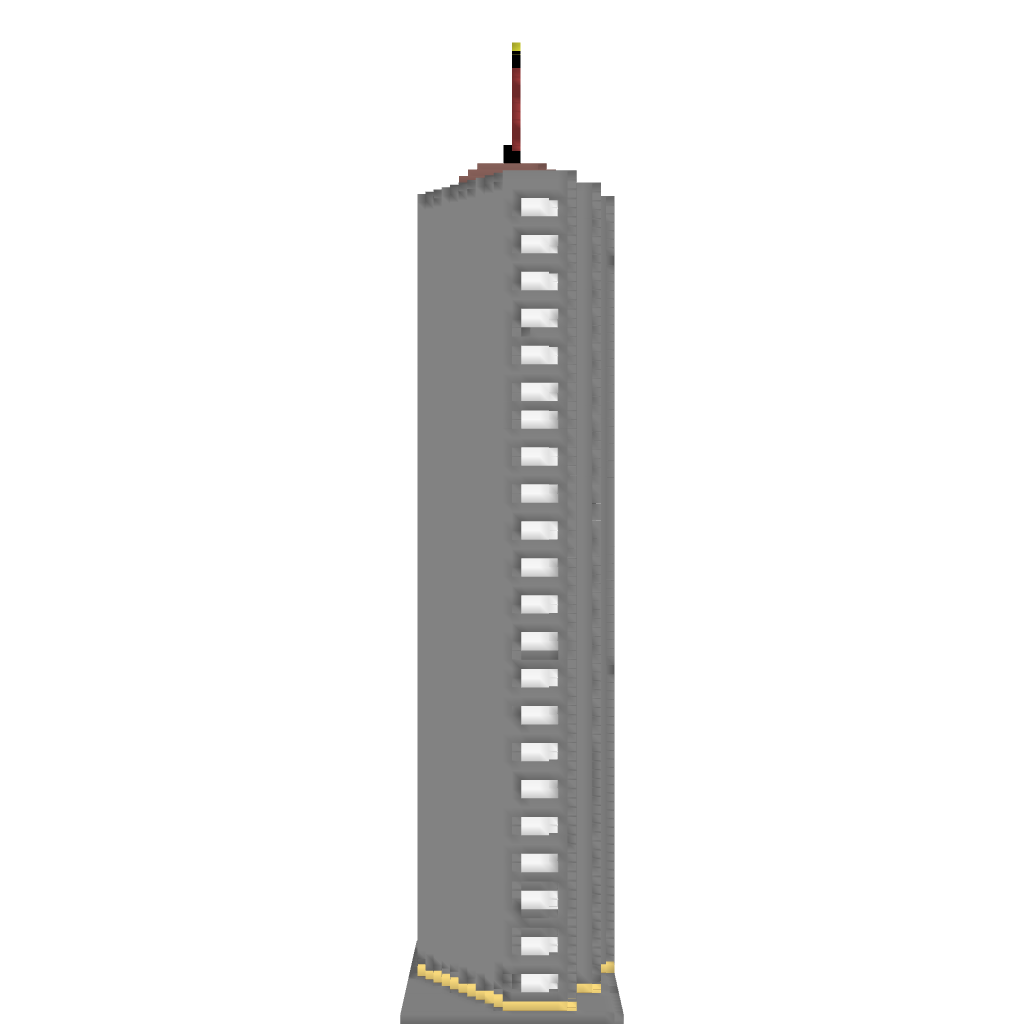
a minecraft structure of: Kuanu Tower bad low quality